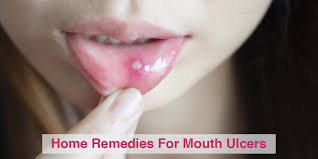
Condition: Mouth Ulcer